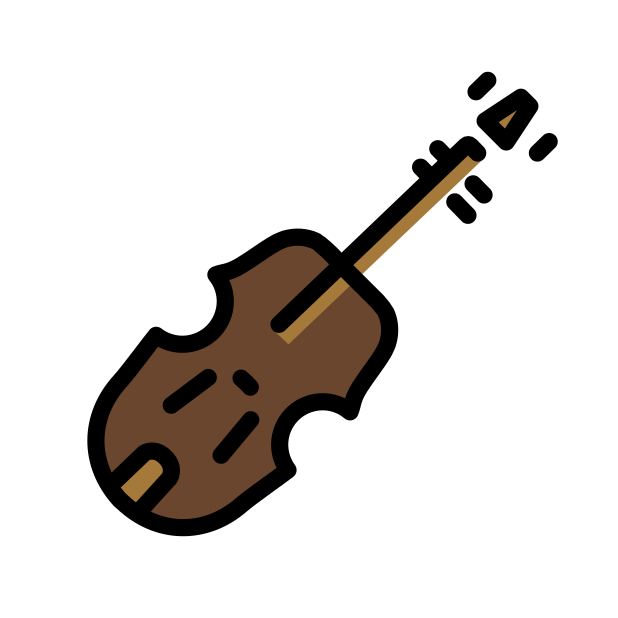
Emoji: 🎻
Name: violin
Unicode: 0x1f3bb